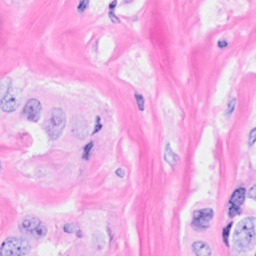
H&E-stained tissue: Breast